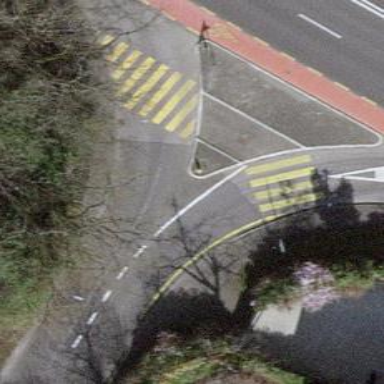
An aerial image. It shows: Tertiary road with asphalt surface and designated cycle lane.